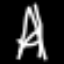
Label: The Eiffel Tower